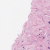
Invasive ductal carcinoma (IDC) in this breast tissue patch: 0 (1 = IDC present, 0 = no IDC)